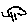
Label: tree